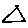
Label: triangle